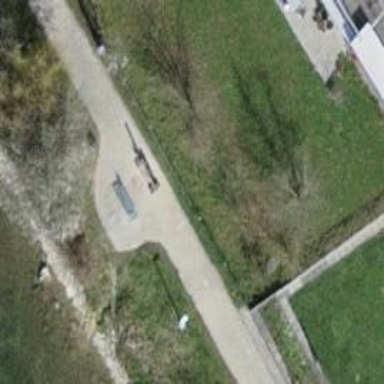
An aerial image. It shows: Bench.